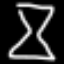
Label: hourglass